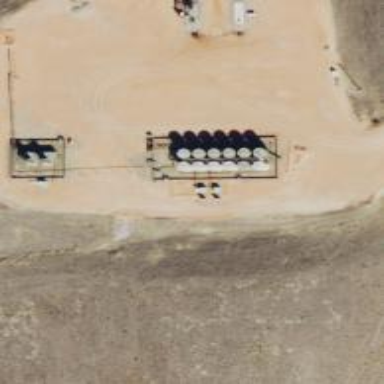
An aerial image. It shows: Storage tank with man-made structure.